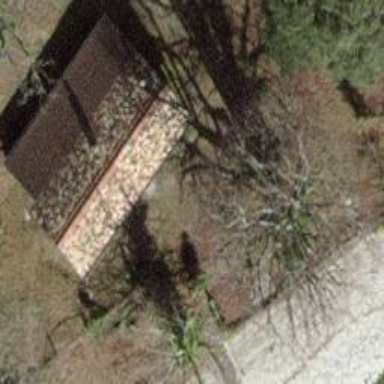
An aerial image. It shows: Simple and straightforward house.